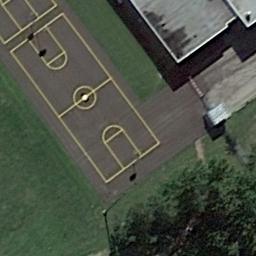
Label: basketball_court